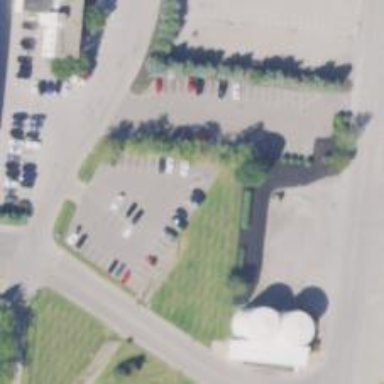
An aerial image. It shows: Parking area.